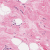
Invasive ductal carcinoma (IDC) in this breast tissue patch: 0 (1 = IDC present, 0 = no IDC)